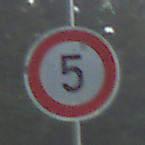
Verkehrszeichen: Geschwindigkeit5
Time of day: SunriseSunset
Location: Outdoor (Nature)
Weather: PartlyCloudy
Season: NotSpecified
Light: Natural